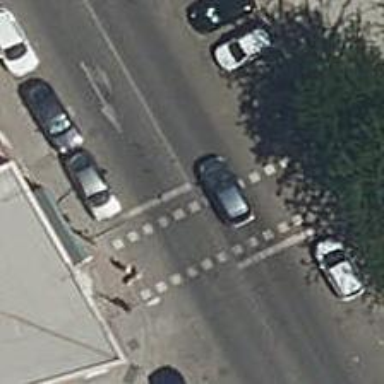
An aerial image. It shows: Road with traffic signals indicating pedestrian crossing.